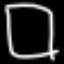
Label: square